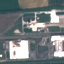
Land use / land cover class: Industrial